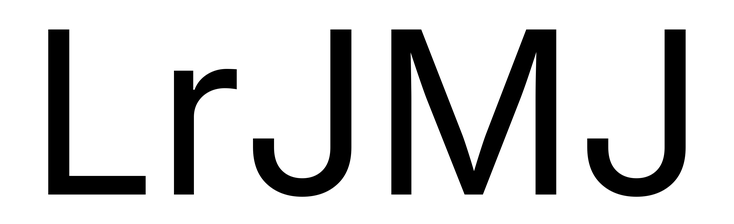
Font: Inter_Regular